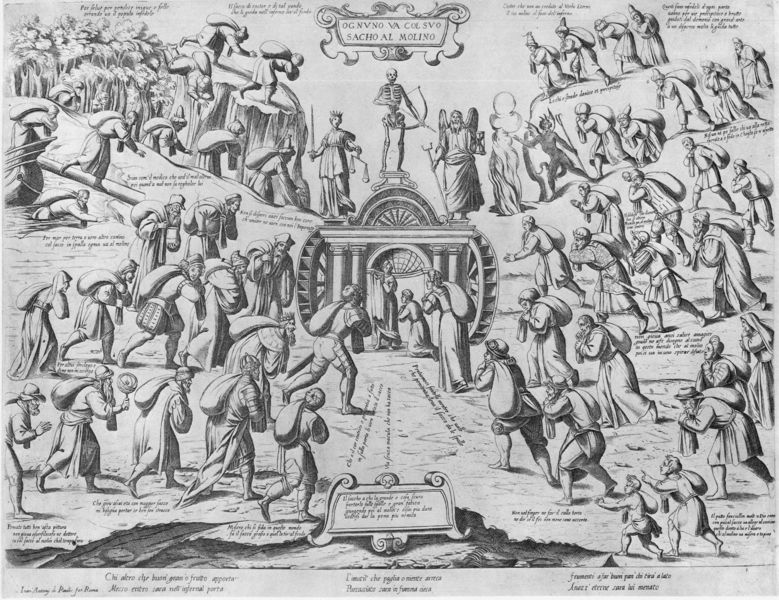
Titel: OGNVNO VA COL SVO SACHO AL MOLINO
Künstler: Jean Antoine de Paulis
Standort: Wolfenbüttel
Institution: Herzog August Bibliothek
Schlagwörter: feuer, flügel, gott, weiß, menschen, grau, männer, schwarz, szene, säulen, zeichnung, weg, menge, versammlung, bärte, gericht, tod, tragen, mühle, gewänder, krone, arbeit, kinder, räder, sack, engel, schrift, papier, bogen, arbeiten, getreide, gewicht, korn, last, schwer, säcke, grafik, graphik, arbeiter, rad, kuppel, tafel, kartusche, inschrift, durchgang, faltenwurf, tor, eingang, waage, buch, druck, schwarz-weiß, stich, seite, illustration, schwert, text, beschriftung, beten, allegorie, buchdruck, portal, gerechtigkeit, skelett, teufel, zentral, knieen, messe, kutten, tempel, zeit, pfeil, texte, sense, legende, strömen, wasserrad, erwachsene, gerippe, justitia, lasten, lateinisch, schrifttafel, mühlräder, italienisch, tafeln, bruch, pilgern, pilger, piler, iustitia, ngel, skelet, rucksäcke, drzck, mühsal, müle, tafelinschrift, der jünste tag, jüngste tag